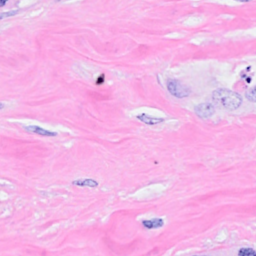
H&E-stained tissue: Breast